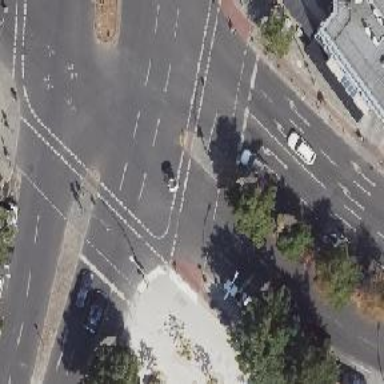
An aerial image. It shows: Cycleway on traffic island.